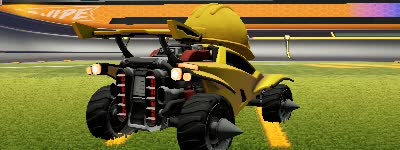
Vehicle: octane